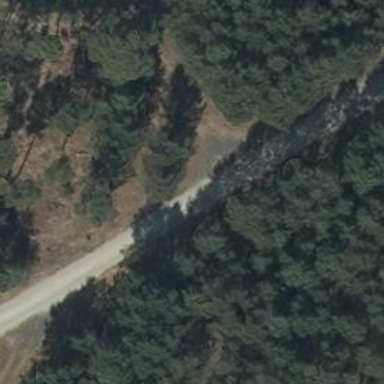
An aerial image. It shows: Dirt track road with grade 4 track type.